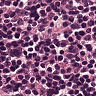
Metastatic tissue present: yes